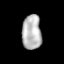
Tissue: prostate
Cell type: T cells
Senescence score: 0.2972
Nuclear area (px): 654
Mean DAPI intensity: 184.024